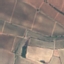
Land use / land cover: PermanentCrop